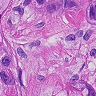
Metastatic tissue present: yes